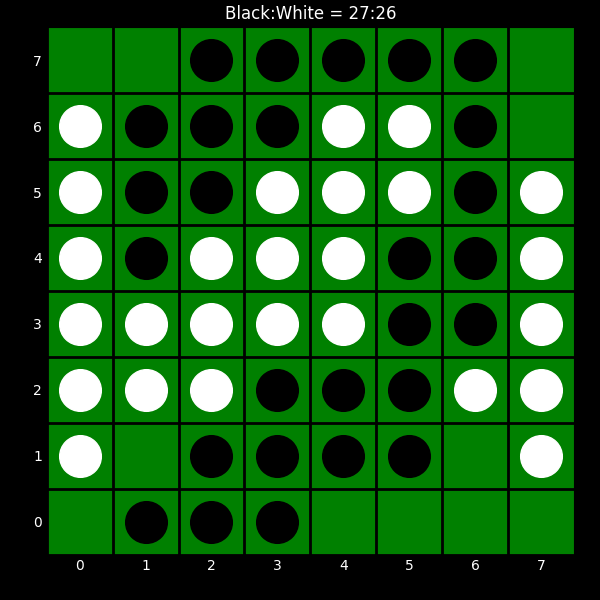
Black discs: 27
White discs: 26